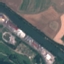
Label: River